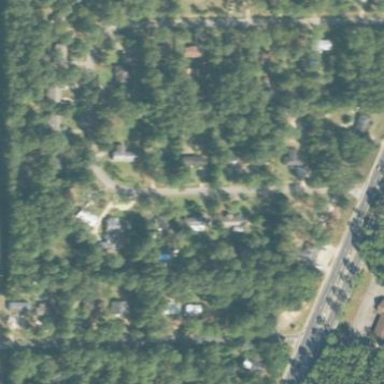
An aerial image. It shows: Residential area consisting of single-family homes.